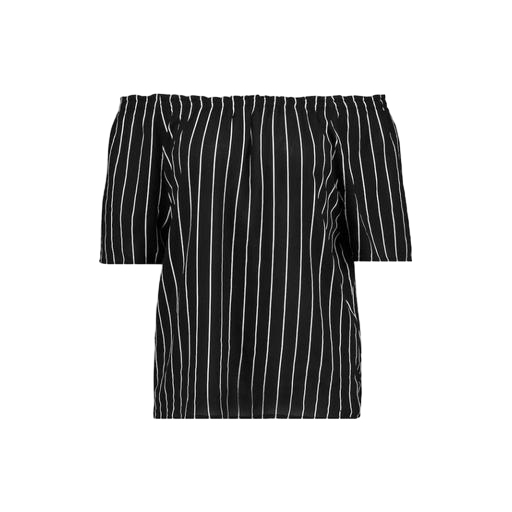
black striped cold-shoulder top only macy, black amy bardot stripe top, black striped and off-shoulder, white background